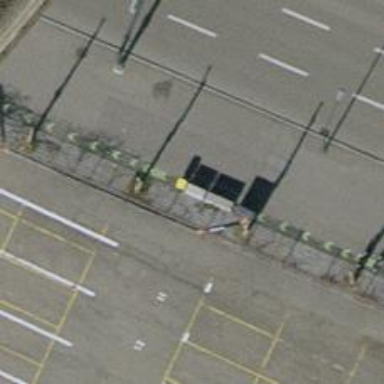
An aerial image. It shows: Power utility street cabinet.